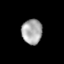
Tissue: lung
Cell type: Epithelial cells
Senescence score: 0.236
Nuclear area (px): 499
Mean DAPI intensity: 168.695